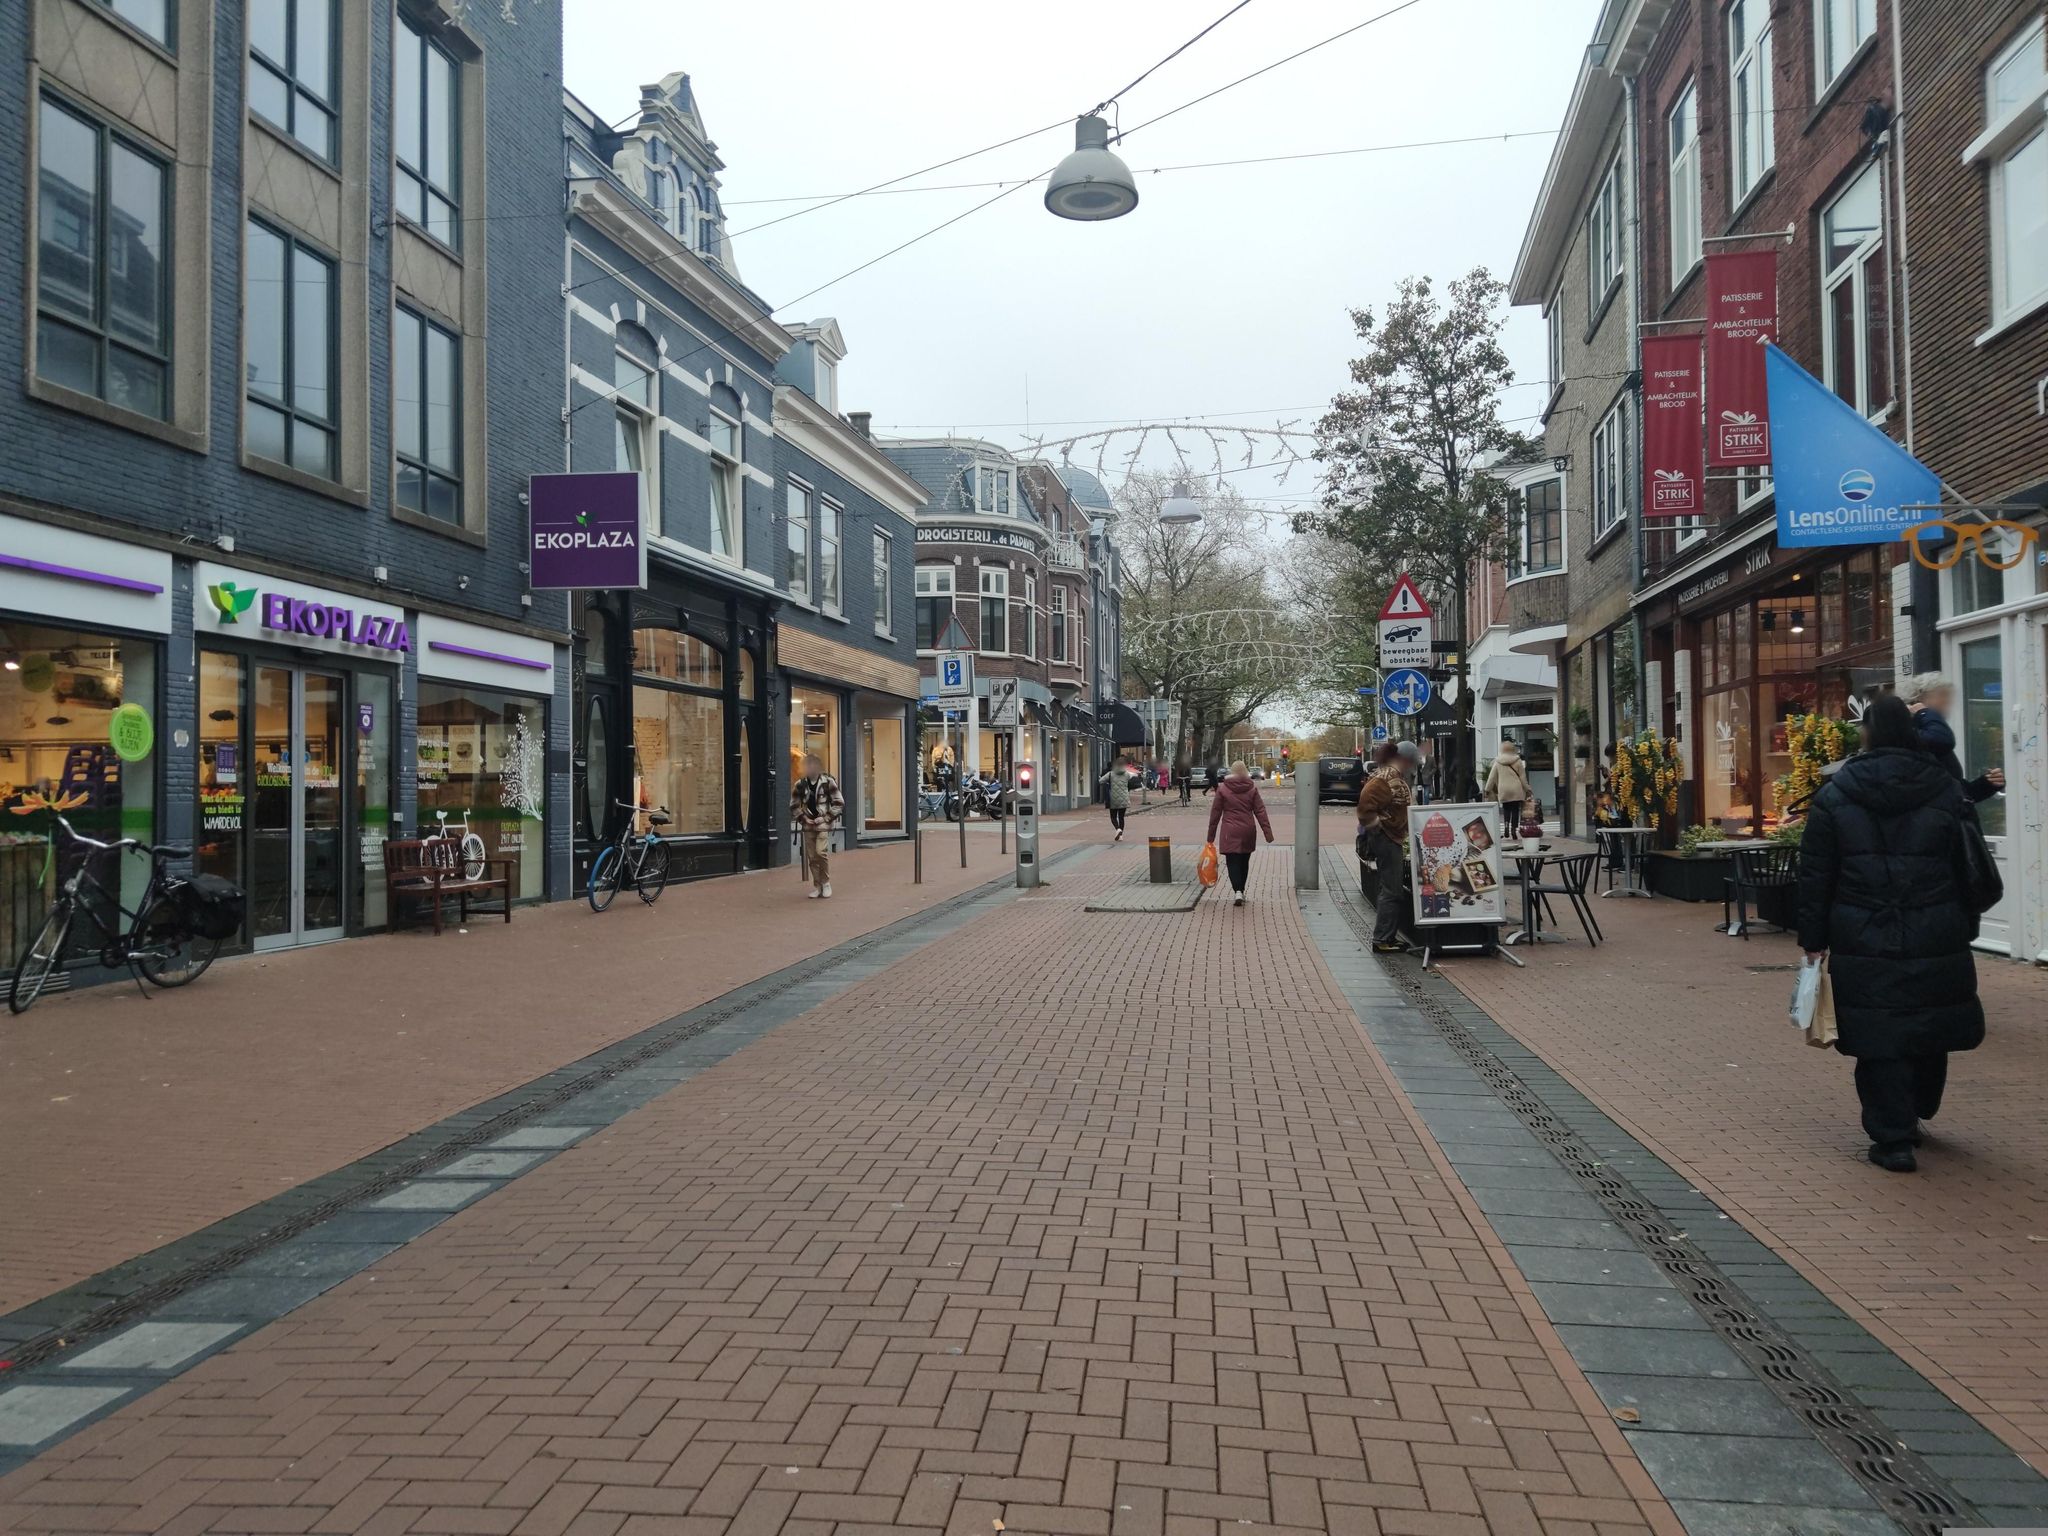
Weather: clear
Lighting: day
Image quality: good
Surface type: walking surface
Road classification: residential, pedestrian
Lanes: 1
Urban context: urban centre
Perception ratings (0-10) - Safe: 7.45, Lively: 8.3, Beautiful: 7.39, Boring: 4.58, Depressing: 7.4, Wealthy: 9.45